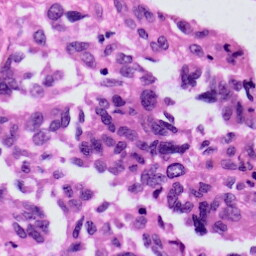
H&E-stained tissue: Skin